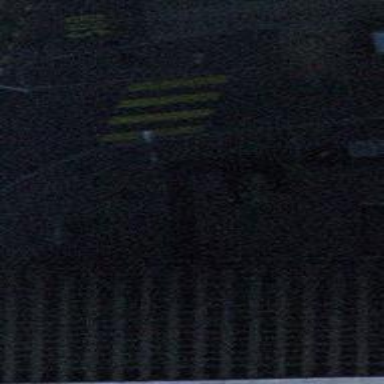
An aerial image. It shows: Kerb barrier.